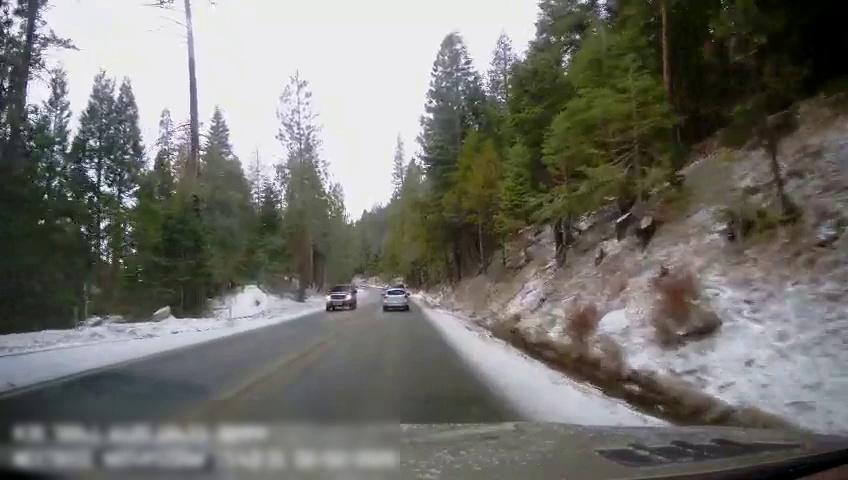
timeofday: Day
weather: Snowy
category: Drivable Space
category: Vehicles | Truck
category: Vehicles | SUV
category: Vehicles | SUV
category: Lanes | Opposite Lane